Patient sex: F
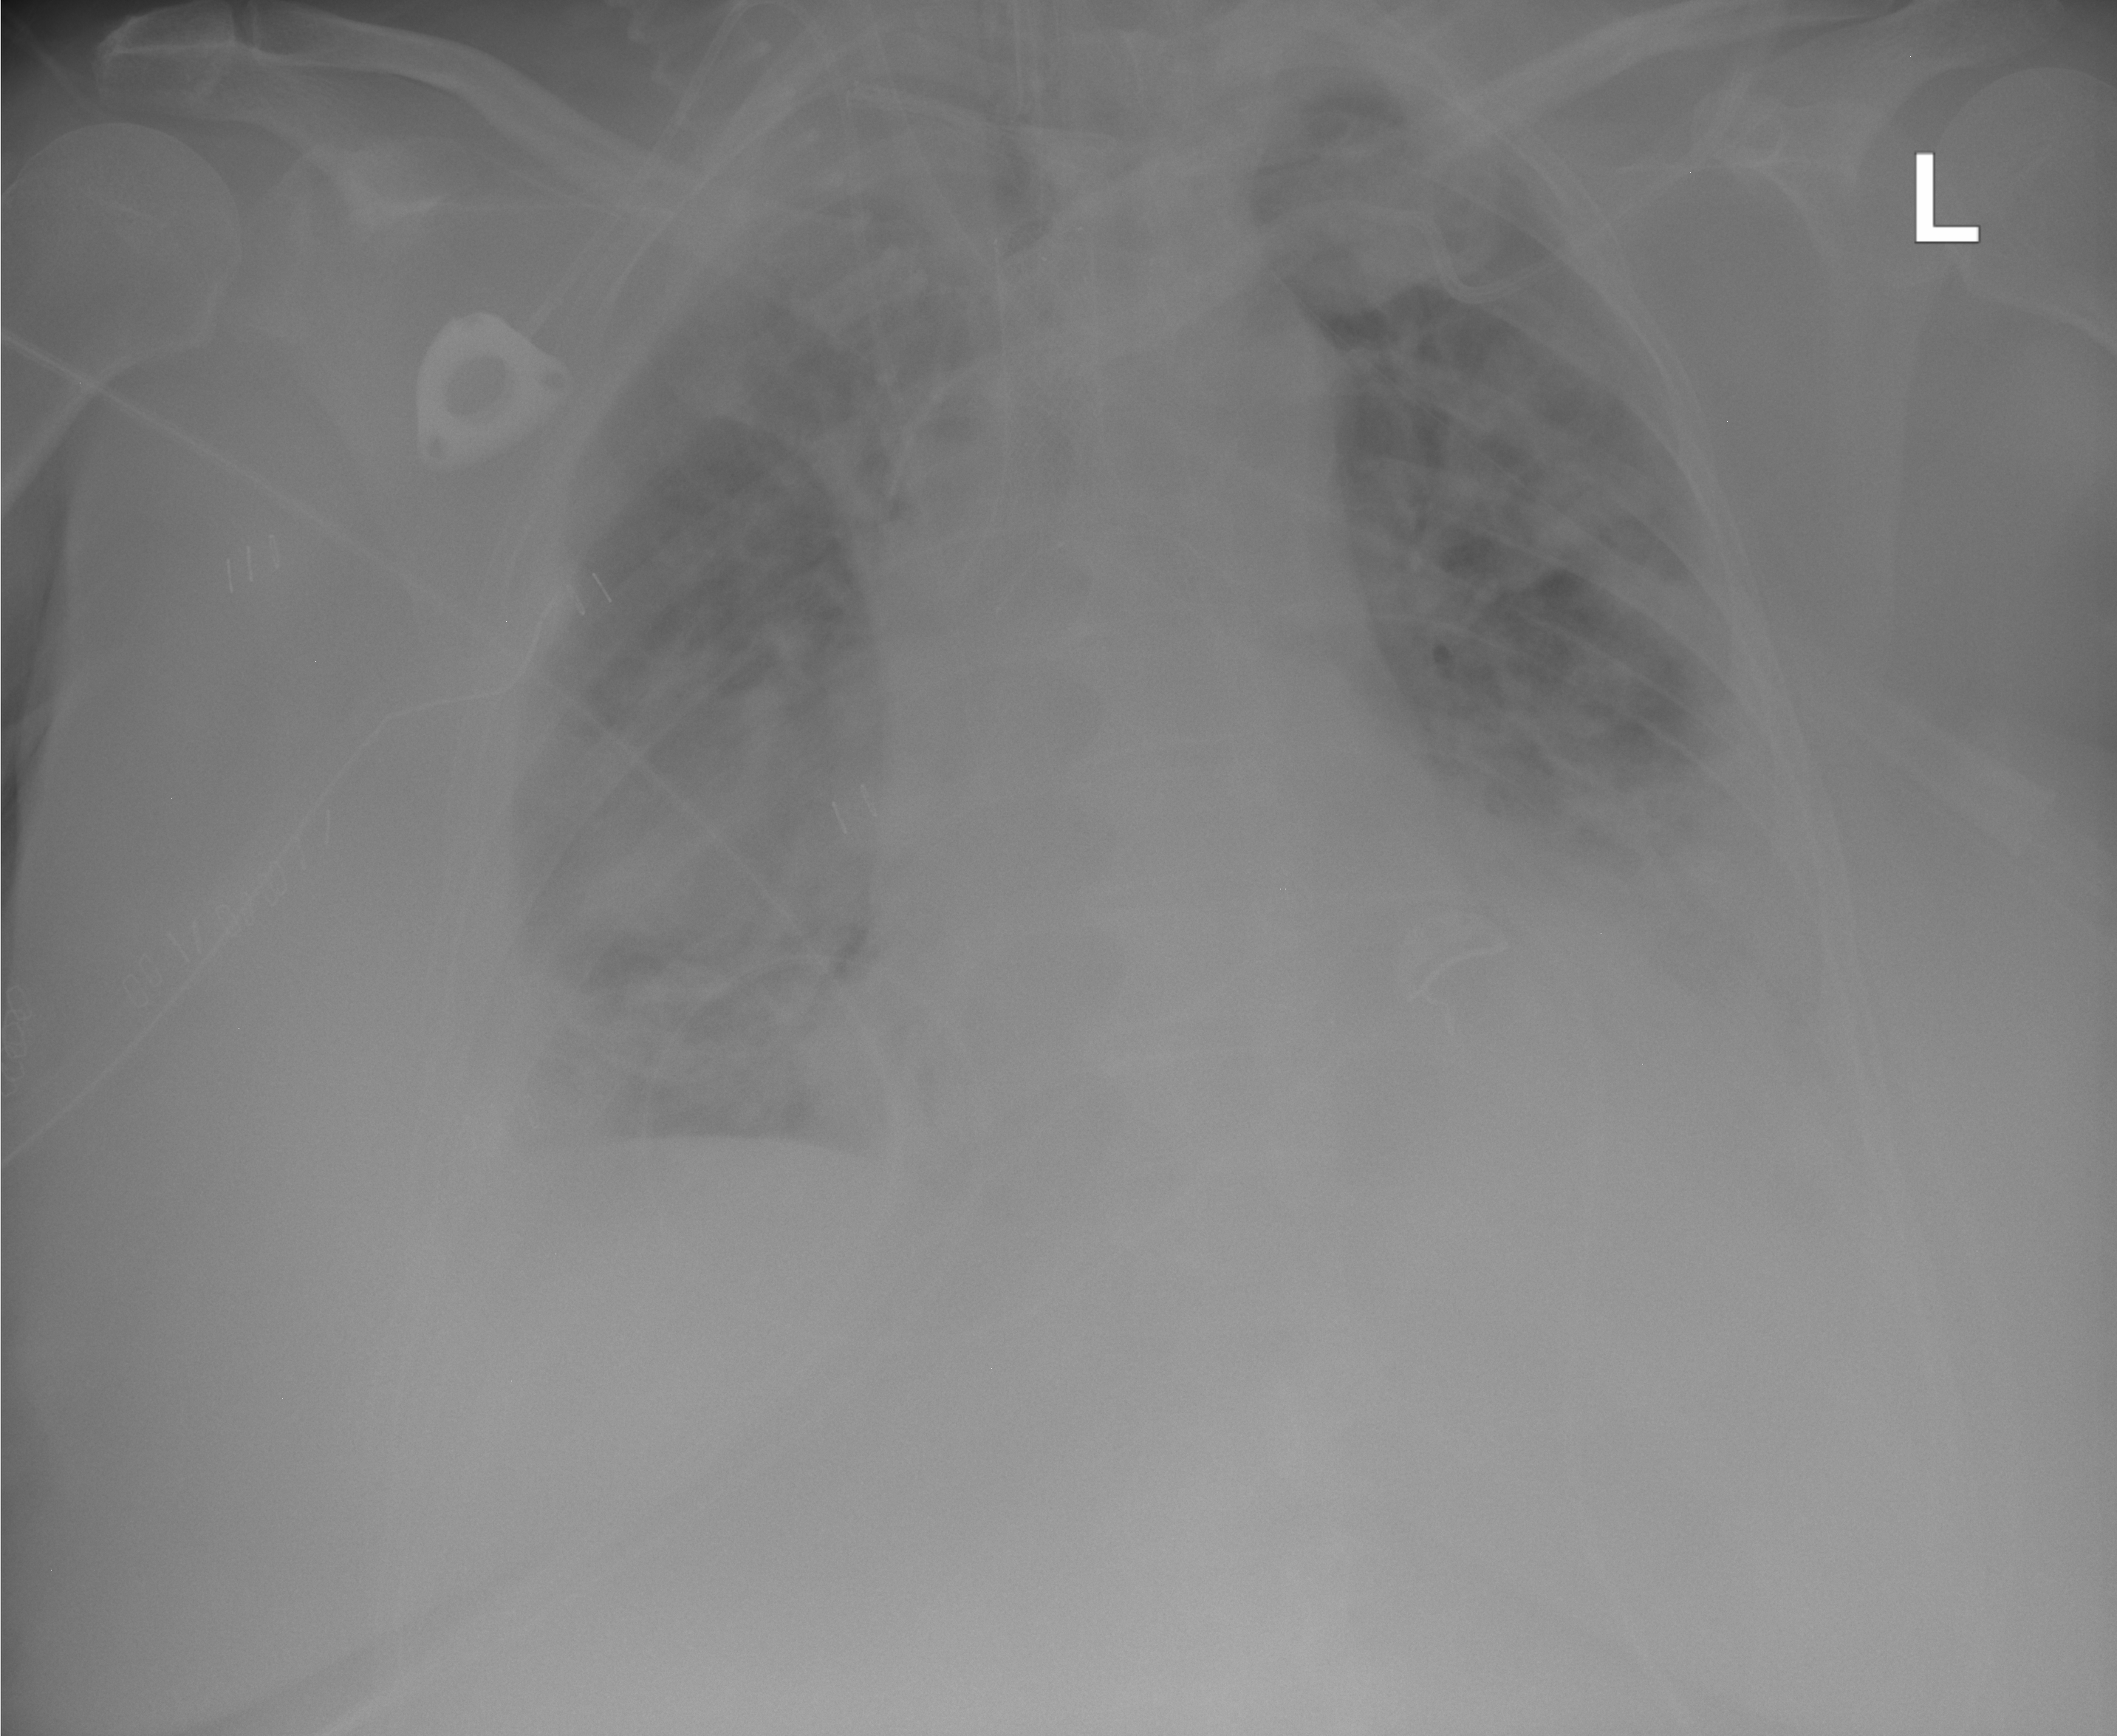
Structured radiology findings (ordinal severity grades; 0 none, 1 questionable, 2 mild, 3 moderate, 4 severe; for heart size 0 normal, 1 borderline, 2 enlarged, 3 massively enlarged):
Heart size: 2
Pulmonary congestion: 2
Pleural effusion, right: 2
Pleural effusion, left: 2
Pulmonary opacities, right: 3
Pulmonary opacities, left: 3
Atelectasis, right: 2
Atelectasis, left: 2